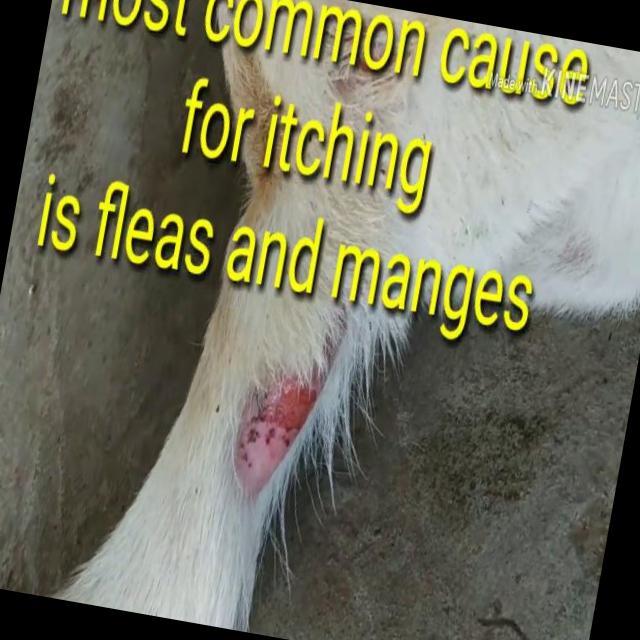
Canine dermatitis — inflammation of the skin presenting with erythema, pruritus, papules, and excoriation. May be allergic, contact, or atopic in origin.